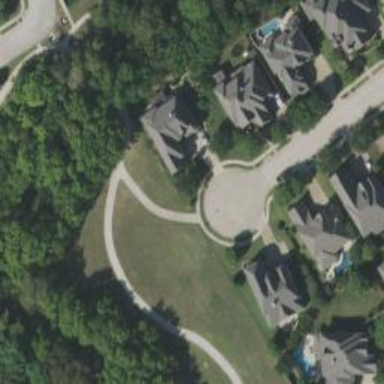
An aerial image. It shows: Circle-shaped turning circle on the road.